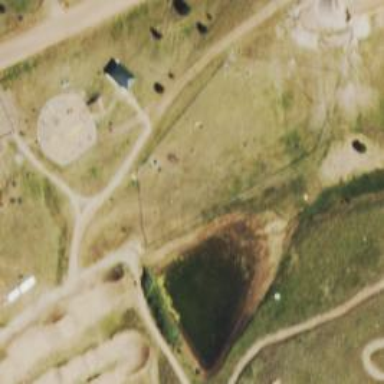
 specifically designed for the sport of disc golf."